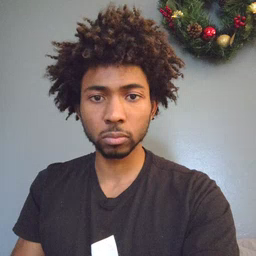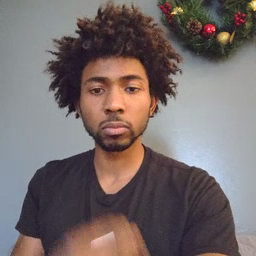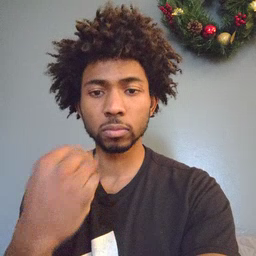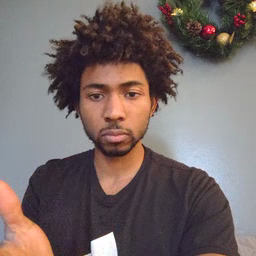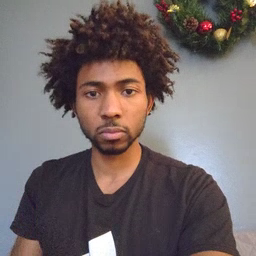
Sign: give